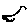
Label: bird